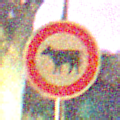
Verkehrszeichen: VerbotViehtrieb
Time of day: Night
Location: Outdoor (Suburban)
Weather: PartlyCloudy
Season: NotSpecified
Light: Artificial